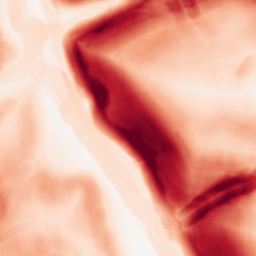
Category: morphological
Decomposition family: morphological_gradient
Decomposition parameters: size: 10
shape: disk
Upsampling method: linear_exact
Upsampling parameters: scale: 4
Upsampling scale: 4